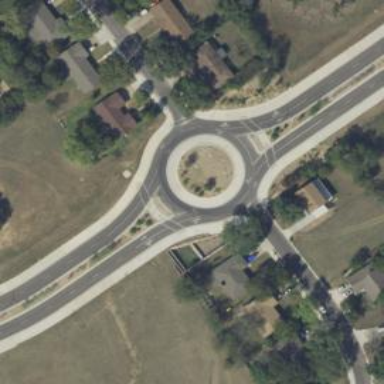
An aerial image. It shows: Roundabout at tertiary road junction.